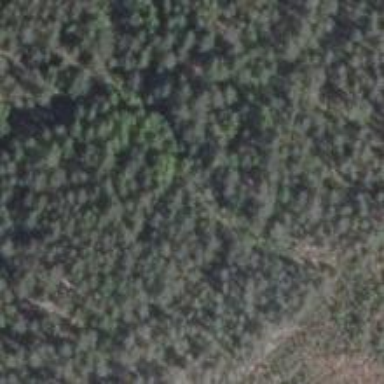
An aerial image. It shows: Needle-leaved woodland.